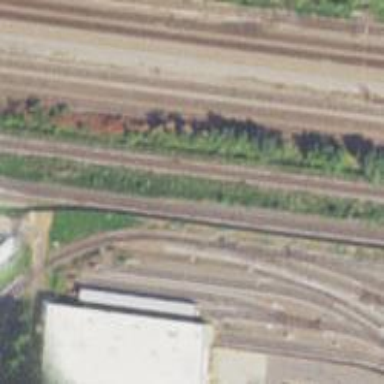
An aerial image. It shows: Electrified rail passing through service yard.